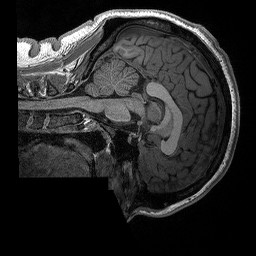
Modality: T1w
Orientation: sagittal
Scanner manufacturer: siemens
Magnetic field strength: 3 T
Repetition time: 2.3 s
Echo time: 0.00298 s